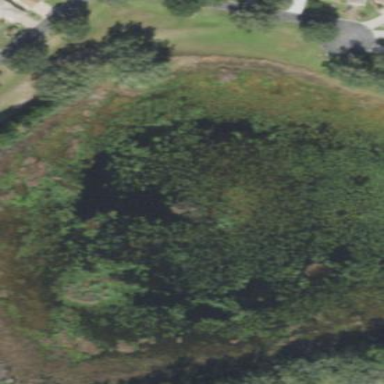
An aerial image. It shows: Peaceful pond surrounded by nature.